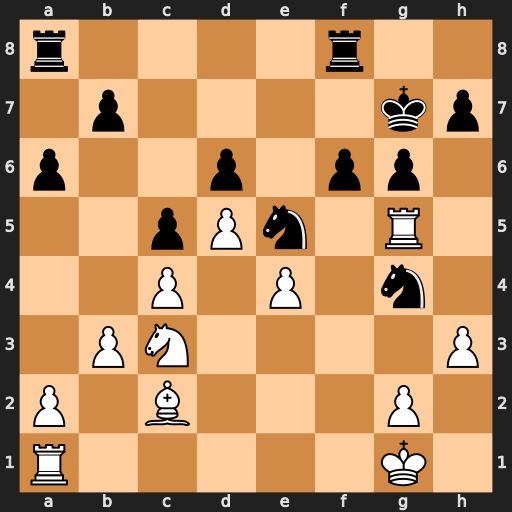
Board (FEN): r4r2/1p4kp/p2p1pp1/2pPn1R1/2P1P1n1/1PN4P/P1B3P1/R5K1
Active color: w
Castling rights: -
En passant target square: -
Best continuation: Rxg4 Nxg4 hxg4